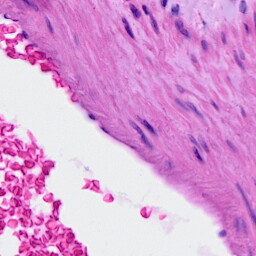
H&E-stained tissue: Ovarian